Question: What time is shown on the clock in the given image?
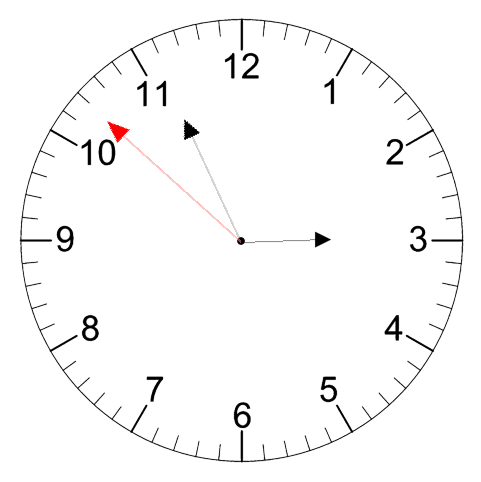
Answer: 02:55:52